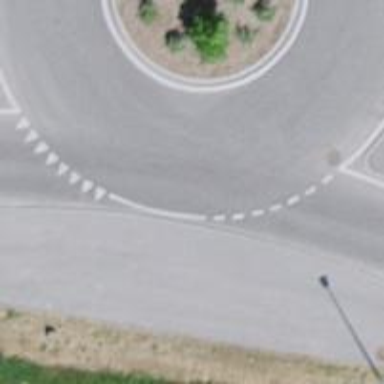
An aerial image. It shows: Unclassified road featuring roundabout.